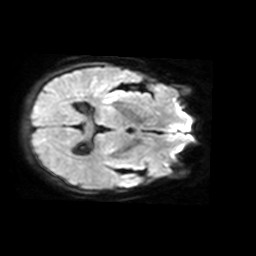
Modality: TRACE
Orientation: axial
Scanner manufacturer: philips
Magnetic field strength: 1.5 T
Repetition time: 4.77 s
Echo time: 0.07764 s